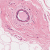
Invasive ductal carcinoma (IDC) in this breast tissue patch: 0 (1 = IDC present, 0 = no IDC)